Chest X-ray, PA view. Patient: 71 years old, sex M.
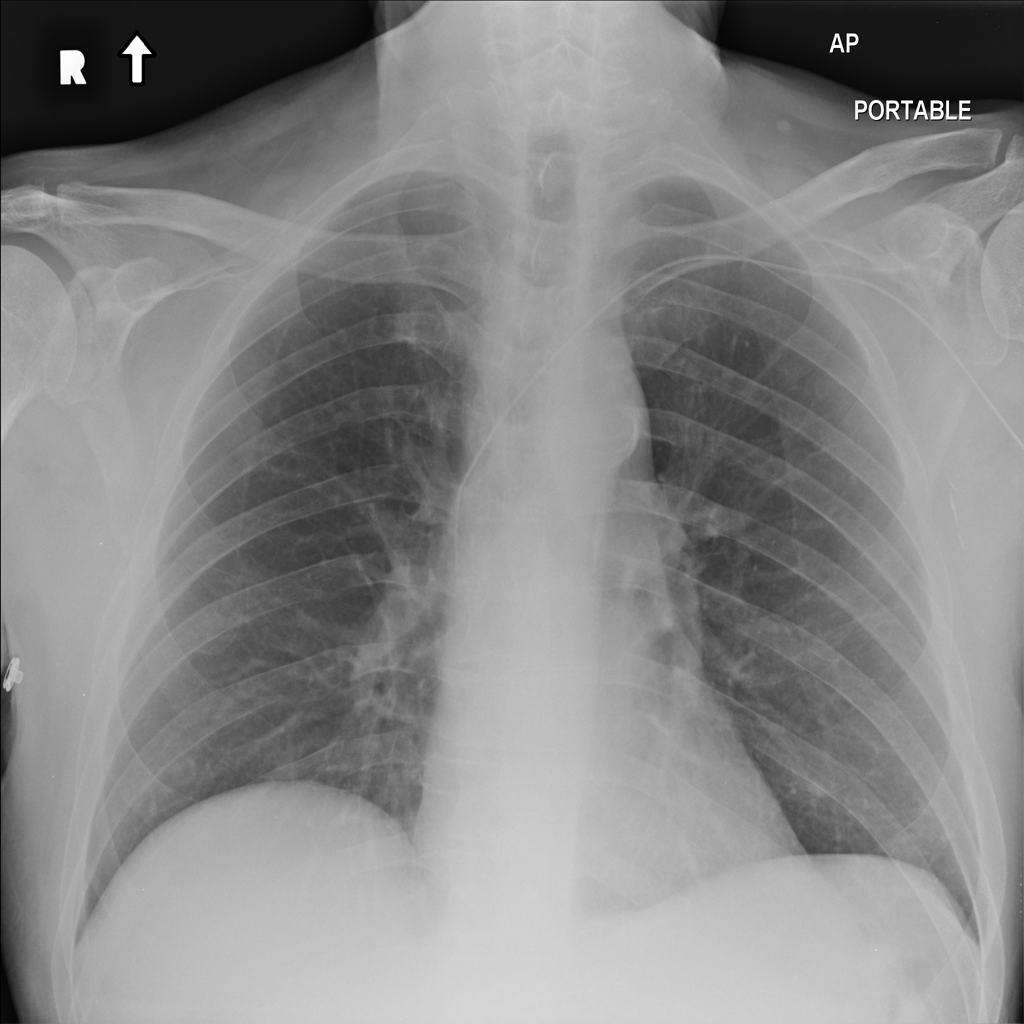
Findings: No Finding